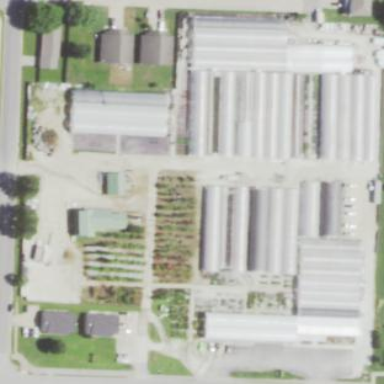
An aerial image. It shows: Greenhouse used for horticulture.